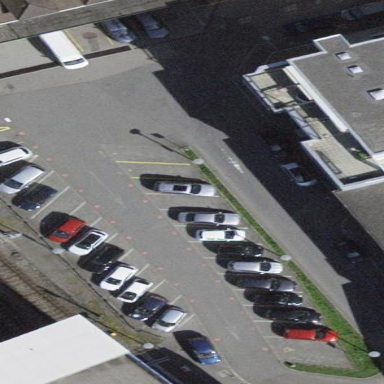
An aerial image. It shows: Park and ride parking facility with surface parking.